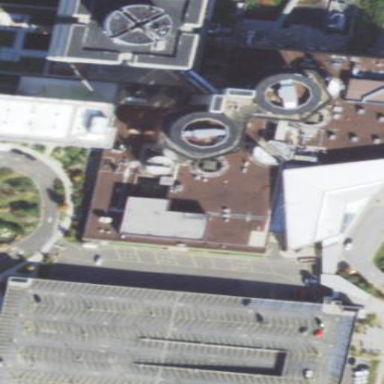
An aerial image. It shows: Hospital building.